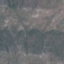
Land use / land cover class: HerbaceousVegetation